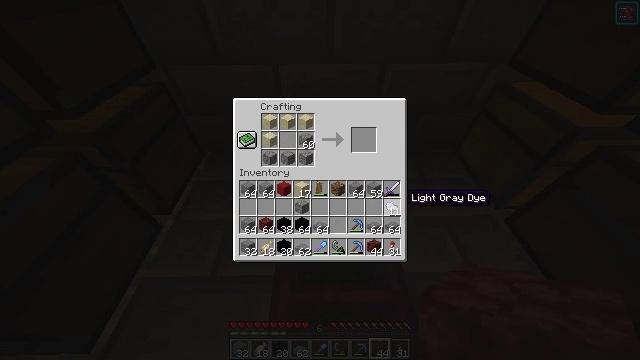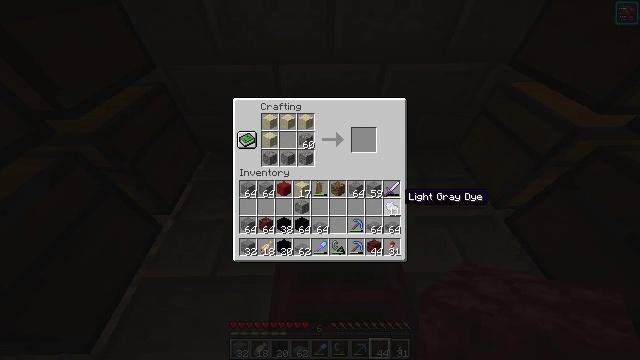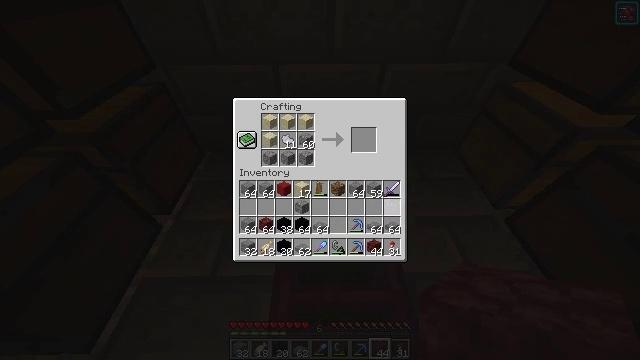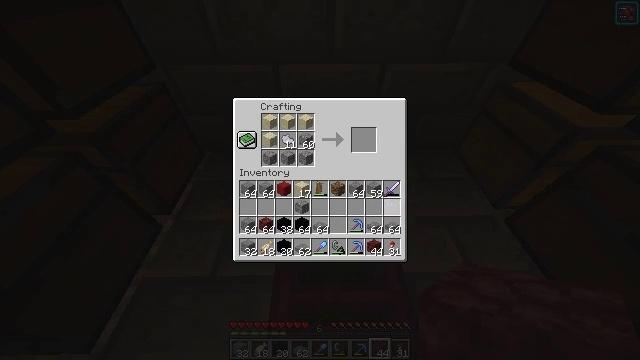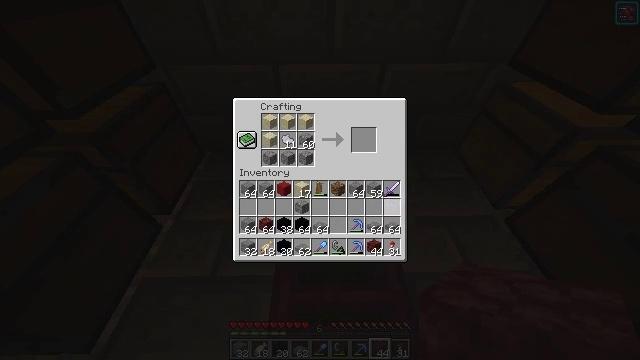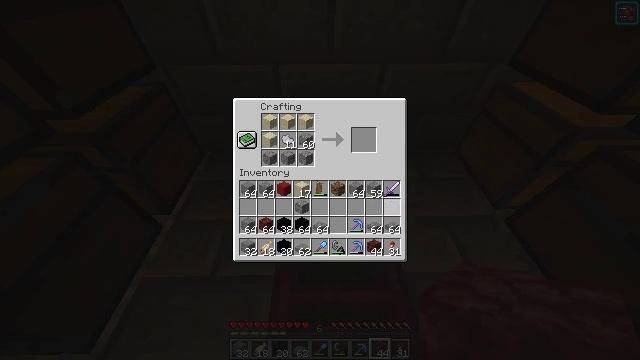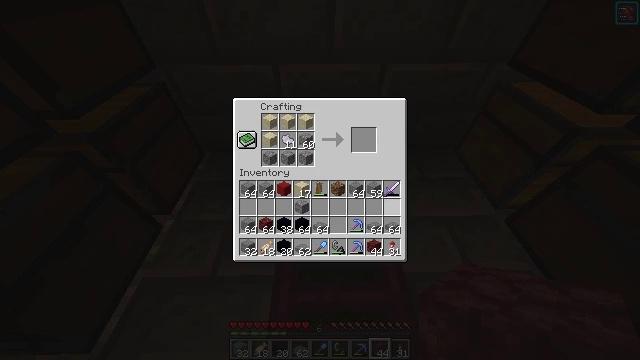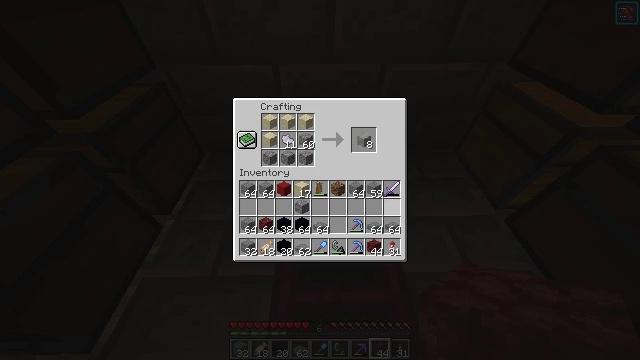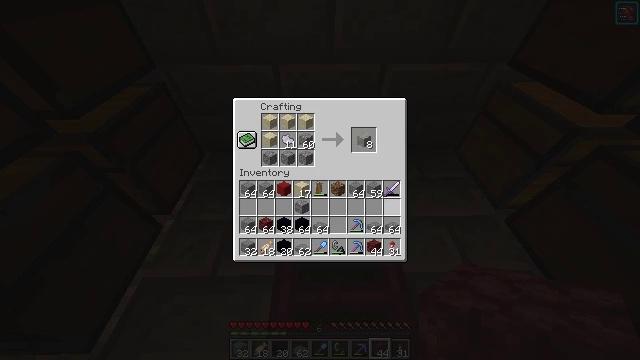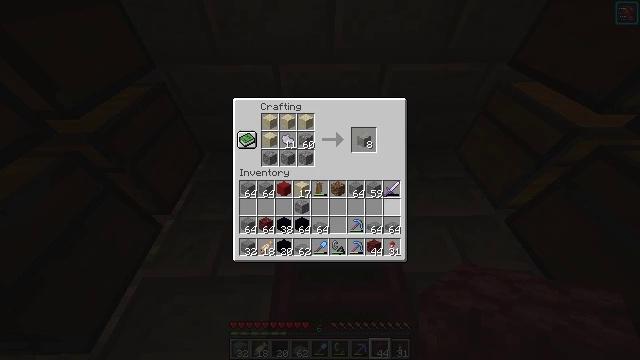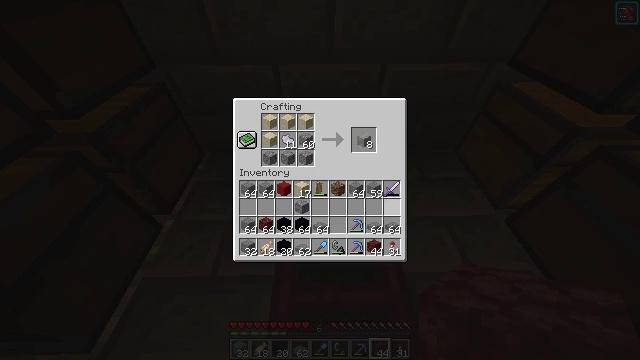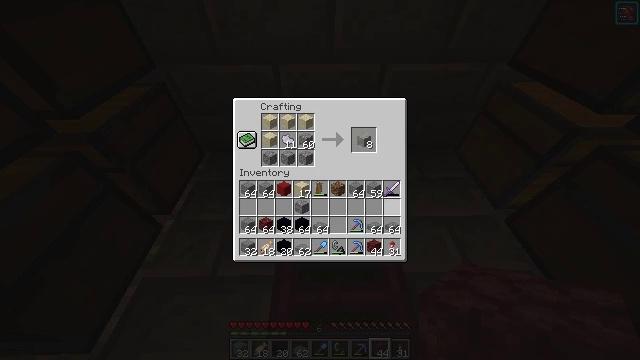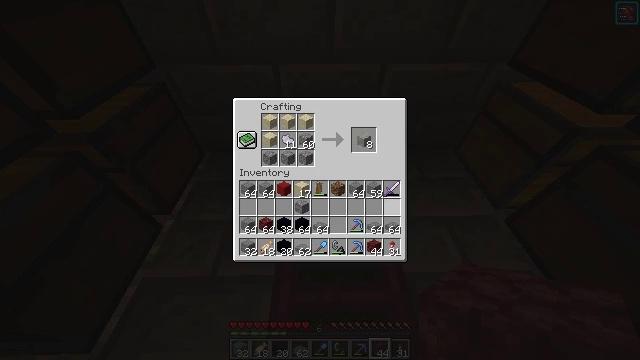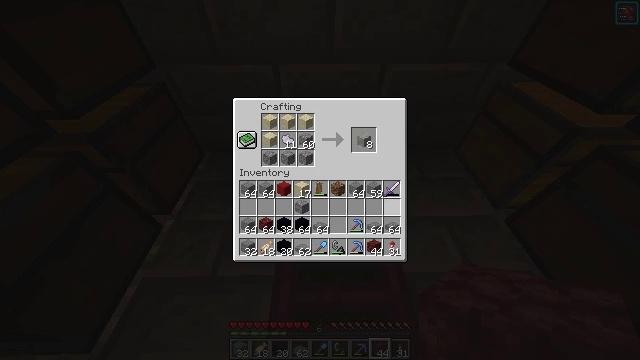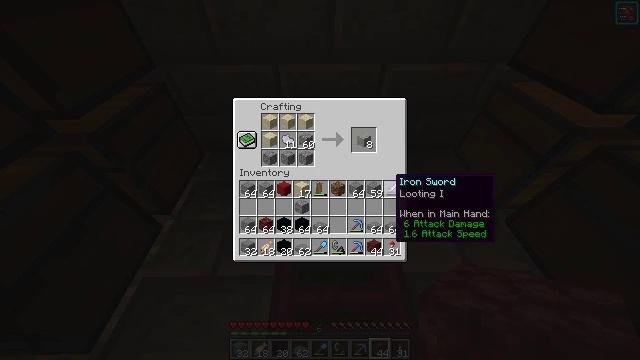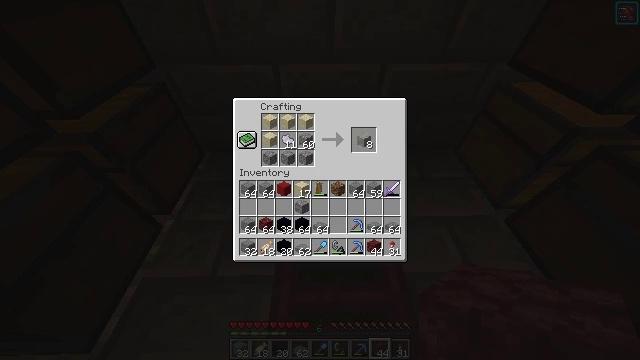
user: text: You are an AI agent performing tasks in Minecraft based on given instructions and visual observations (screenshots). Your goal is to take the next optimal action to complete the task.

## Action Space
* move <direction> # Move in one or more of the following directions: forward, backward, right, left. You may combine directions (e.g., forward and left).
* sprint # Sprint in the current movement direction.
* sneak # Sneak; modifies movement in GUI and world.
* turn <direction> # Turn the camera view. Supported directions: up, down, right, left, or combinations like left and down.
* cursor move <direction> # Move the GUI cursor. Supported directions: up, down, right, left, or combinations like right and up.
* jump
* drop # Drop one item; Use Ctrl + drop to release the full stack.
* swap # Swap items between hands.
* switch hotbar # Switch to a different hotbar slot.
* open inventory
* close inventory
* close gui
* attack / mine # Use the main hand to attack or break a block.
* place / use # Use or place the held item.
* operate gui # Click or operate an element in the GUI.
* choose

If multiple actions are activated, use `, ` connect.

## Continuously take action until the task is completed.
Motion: motion action
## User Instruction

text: Use the crafting table to craft white concrete powder.
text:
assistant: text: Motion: sneak
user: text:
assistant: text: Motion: sneak, choose
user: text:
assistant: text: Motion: sneak, choose
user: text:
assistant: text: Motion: sneak, choose
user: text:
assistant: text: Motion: sneak
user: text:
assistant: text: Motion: sneak
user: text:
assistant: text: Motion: sneak
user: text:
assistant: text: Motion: no_op
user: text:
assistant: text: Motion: no_op
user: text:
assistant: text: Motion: no_op
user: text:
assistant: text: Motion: no_op
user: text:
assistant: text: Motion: no_op
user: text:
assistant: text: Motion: no_op
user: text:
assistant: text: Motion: cursor move left and up
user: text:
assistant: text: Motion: cursor move left and up
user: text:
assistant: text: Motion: cursor move up
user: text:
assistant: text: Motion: no_op
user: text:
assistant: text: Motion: no_op
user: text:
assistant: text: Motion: no_op
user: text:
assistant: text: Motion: no_op
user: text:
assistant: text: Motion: no_op
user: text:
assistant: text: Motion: no_op
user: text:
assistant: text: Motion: no_op
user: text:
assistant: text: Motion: no_op
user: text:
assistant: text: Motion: no_op
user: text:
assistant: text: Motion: no_op
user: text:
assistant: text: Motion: no_op
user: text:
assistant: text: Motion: no_op
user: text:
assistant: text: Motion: no_op
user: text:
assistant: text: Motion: no_op